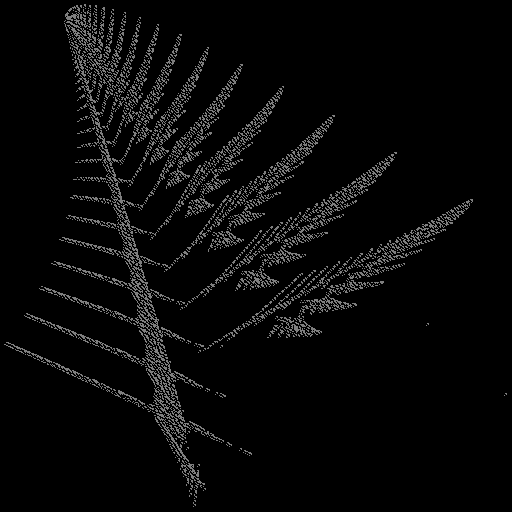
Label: newyorkfern